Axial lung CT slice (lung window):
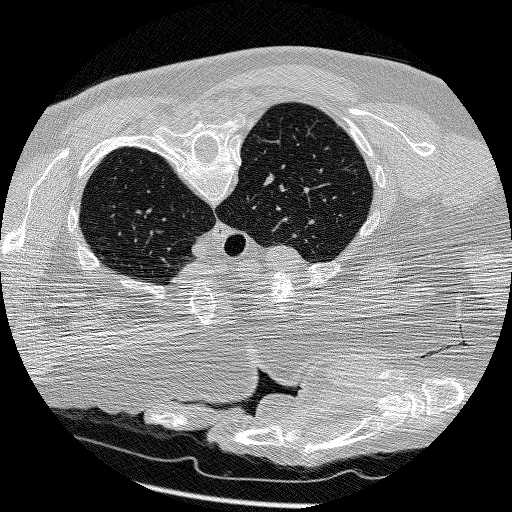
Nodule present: no